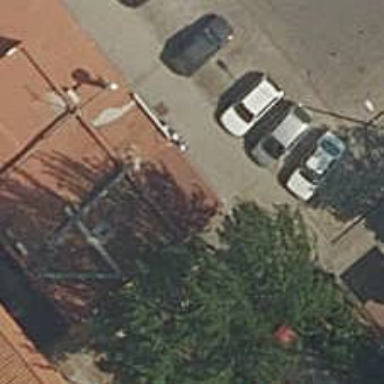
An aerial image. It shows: Shop specializing in motorcycles.